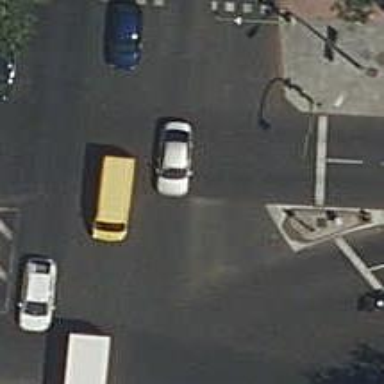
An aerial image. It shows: Road with traffic signals.